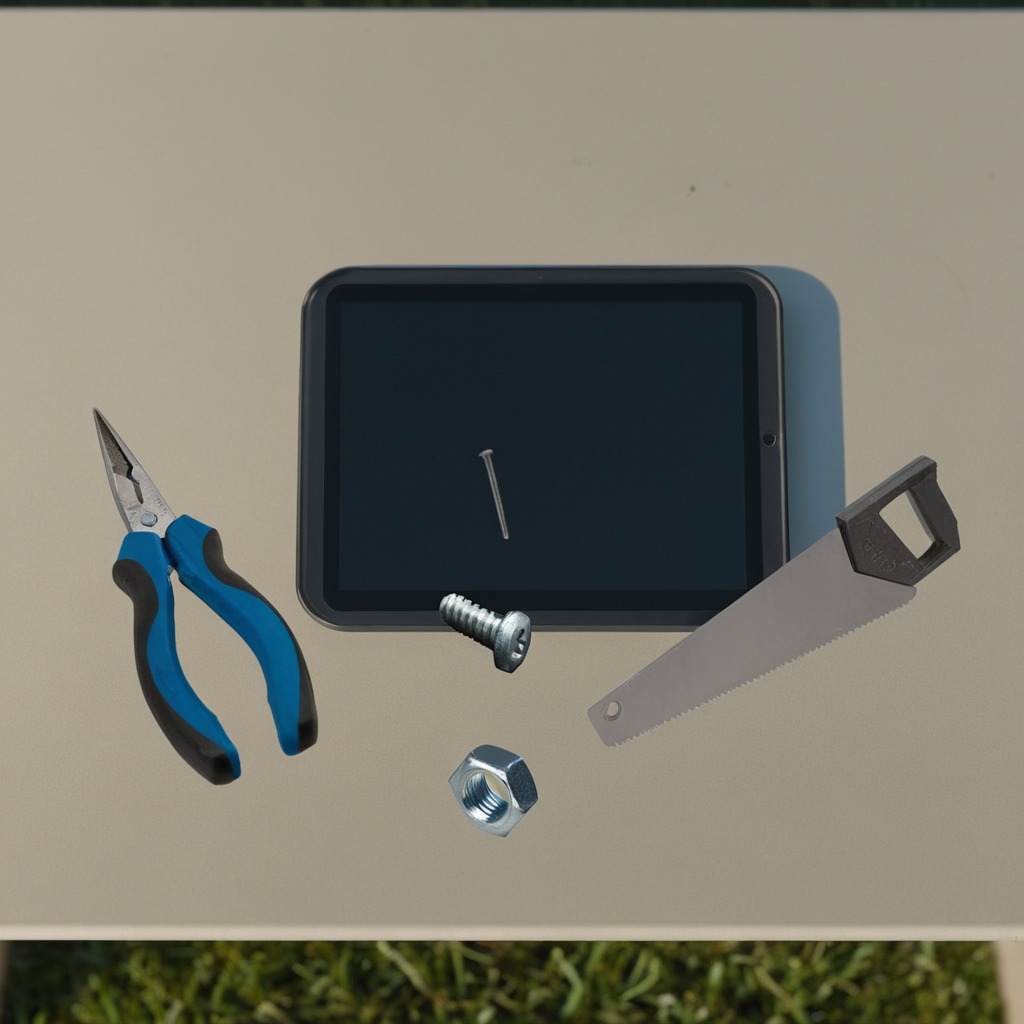
A metal machine screw, an iron nail, a pair of pliers, a handheld metal saw, and a metal nut are lying on a clean utility table in a temporary outdoor tool station afternoon light present textured surface.